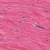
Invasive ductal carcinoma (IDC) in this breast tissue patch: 0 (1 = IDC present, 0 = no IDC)